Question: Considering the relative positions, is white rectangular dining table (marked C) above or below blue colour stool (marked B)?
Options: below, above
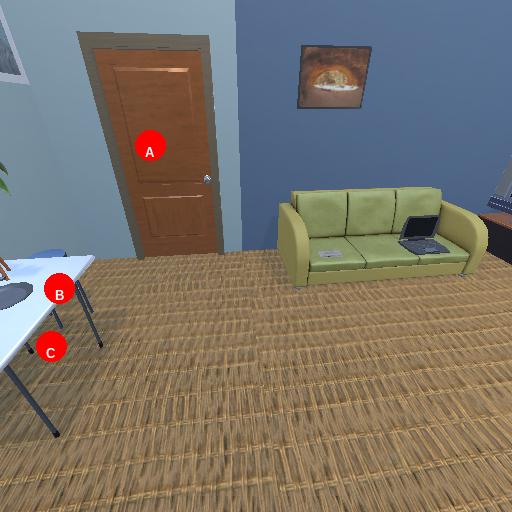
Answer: below